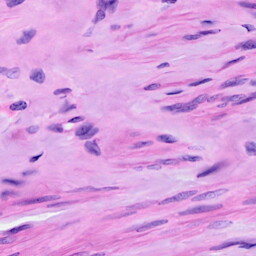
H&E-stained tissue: Ovarian